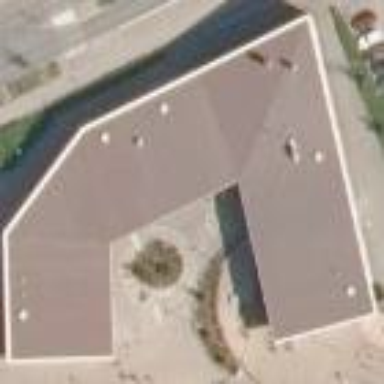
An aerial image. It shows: Kindergarten building.